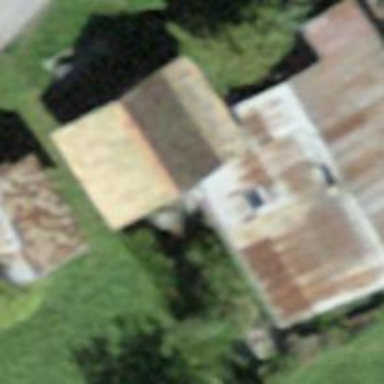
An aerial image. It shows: Rural barn.